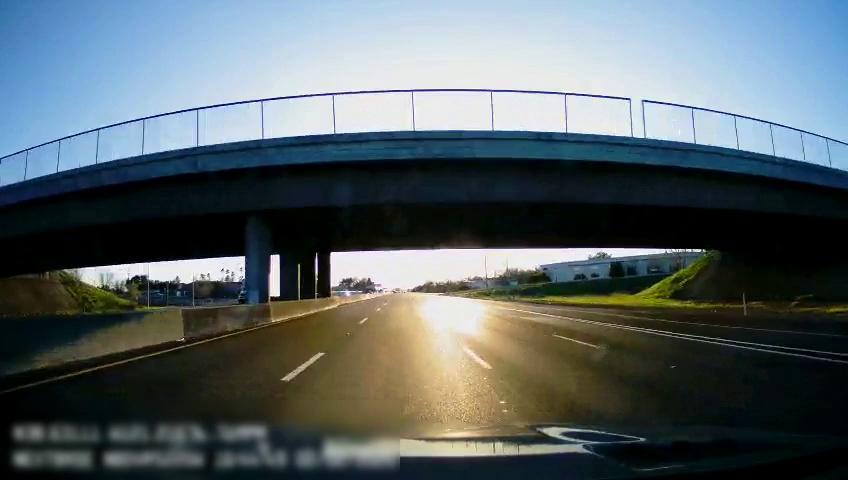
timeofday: Day
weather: Sunny
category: Drivable Space
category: Vehicles | Truck
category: Vehicles | Car
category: Lanes | Alternate Lane
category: Lanes | Alternate Lane
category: Lanes | Current Lane
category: Lanes | Current Lane
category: Lanes | Alternate Lane
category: Lanes | Alternate Lane
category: Lanes | Alternate Lane